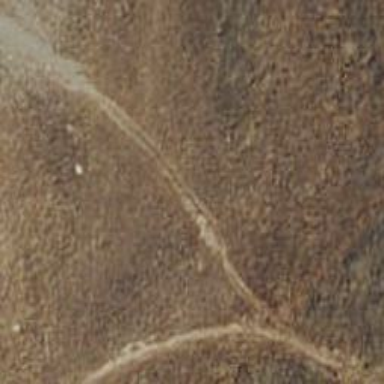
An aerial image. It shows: Unpaved track road.